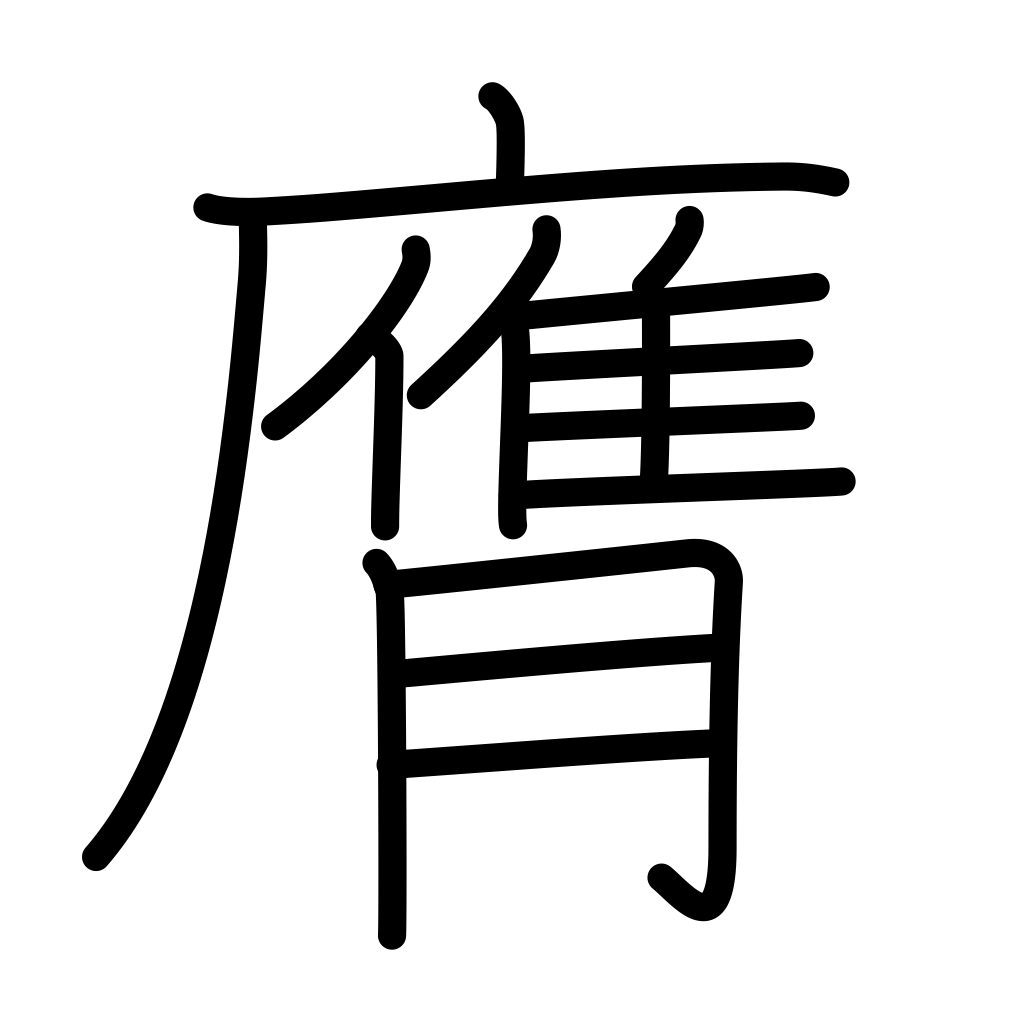
Meaning: breast, strike